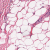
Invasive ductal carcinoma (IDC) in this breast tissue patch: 1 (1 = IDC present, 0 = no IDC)